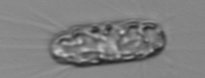
Label: Corethron_hystrix